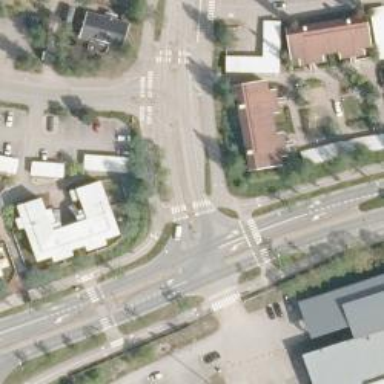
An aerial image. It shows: Road with "give way" sign.